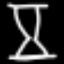
Label: hourglass